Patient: sex F, age 46
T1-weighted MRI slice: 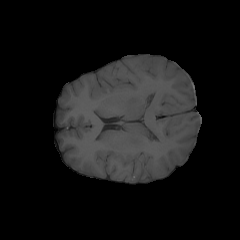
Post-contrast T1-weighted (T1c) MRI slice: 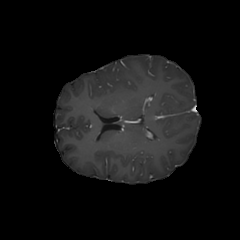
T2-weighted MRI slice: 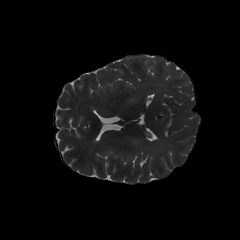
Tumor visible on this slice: no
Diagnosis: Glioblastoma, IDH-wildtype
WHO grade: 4